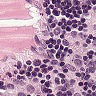
Metastatic tissue present: no